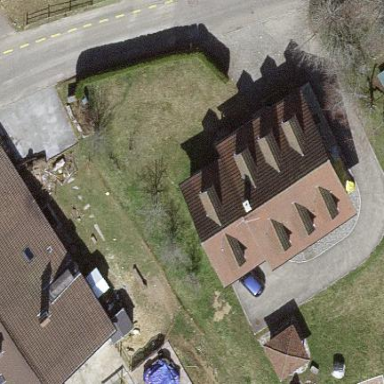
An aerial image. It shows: Residential building with gabled roof oriented along one side.